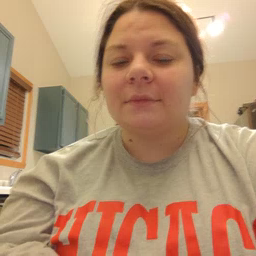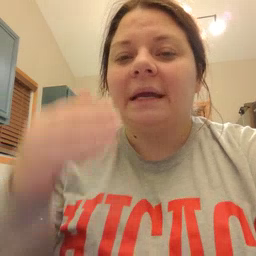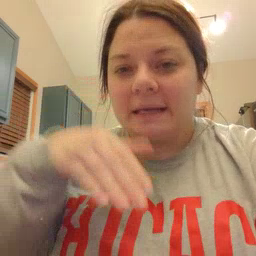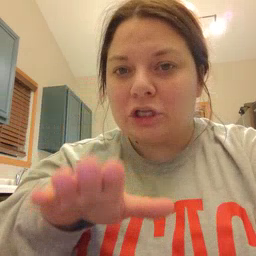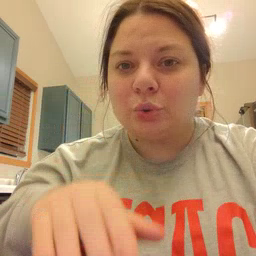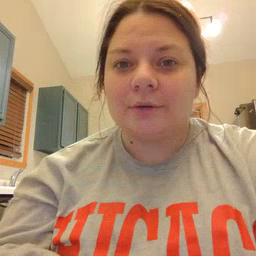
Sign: into